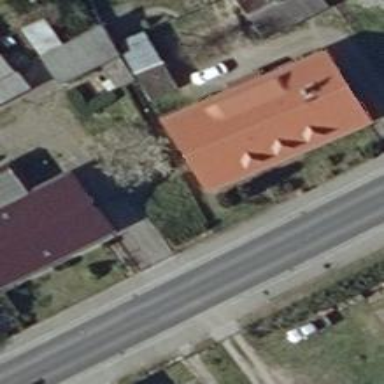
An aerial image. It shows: Residential building.